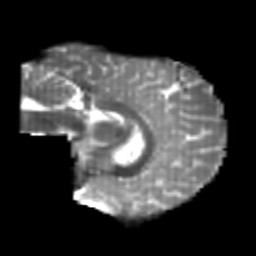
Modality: T2w
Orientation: sagittal
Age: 21
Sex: male
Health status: healthy
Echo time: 0.074 s